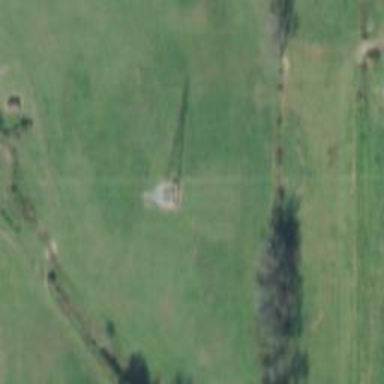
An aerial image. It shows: Lattice structure tower used for power distribution.